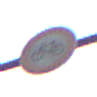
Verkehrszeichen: VerbotRadverkehr
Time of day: MorningAfternoon
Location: Outdoor (Urban)
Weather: Overcast
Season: NotSpecified
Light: Natural